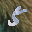
Label: 5